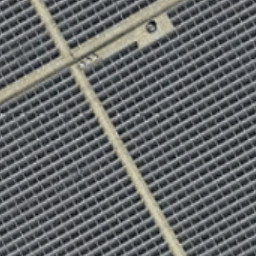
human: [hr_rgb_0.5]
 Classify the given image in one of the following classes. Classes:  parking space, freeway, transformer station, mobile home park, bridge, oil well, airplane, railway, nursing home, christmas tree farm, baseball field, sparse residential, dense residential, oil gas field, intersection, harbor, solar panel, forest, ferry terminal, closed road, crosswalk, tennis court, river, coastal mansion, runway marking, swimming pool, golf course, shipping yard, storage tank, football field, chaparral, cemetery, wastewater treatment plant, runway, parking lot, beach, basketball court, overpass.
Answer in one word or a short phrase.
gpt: solar panel